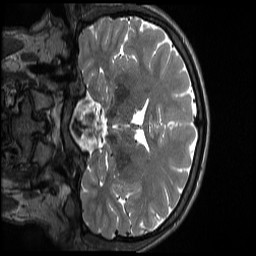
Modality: T2w
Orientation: coronal
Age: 21
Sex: male